Question: I am trying to use datetimepicker from: <URL>
functionality is working it seems, but it looks awful - see the pic. can anyone help me find out why it is so?
browser is firefox.
header has...
'''
<link rel="stylesheet" type="text/css" href="/css/mainmenu.css" />
<link rel="stylesheet" type="text/css" media="screen" href="/css/smoothness/jquery-ui-1.8.21.custom.css" />
<link rel="stylesheet" type="text/css" media="screen" href="/css/dttimepicker.css" />
<script src="/jscript/jquery-1.7.2.min.js" type="text/javascript"></script>
<script src="/jscript/jquery-ui-1.8.21.custom.min.js" type="text/javascript"></script>
<script src="/jscript/jquery-ui-timepicker-addon.js" type="text/javascript"></script>
'''
and it looks like this:

and in noticed, when i remove the CSS of my mainmenu it displays properly!!! here is my mainmenu css file:
'''
<div class="bvmainmenu">
<ul>
<li><a href="/" id="Home">Home</a></li>
<li><a id="Reports">Reports</a>
<ul>
<li><a href="...">....</a></li>
<li><a href="...">....</a></li>
<li><a href="...">....</a></li>
</ul>
</li>
<li><a id="Managment">Managment</a>
<ul>
<li><a href=".....">.....</a></li>
<li><a>....</a></li>
</ul>
</li>
<li><a id="Admin">Admin</a>
<ul>
<li><a href="...">....</a></li>
<li><a href="....">....</a></li>
<li><a href="...">...</a></li>
<li><a href="...">...</a></li>
<li><a href="...">...</a></li>
<li><a href="/">item3</a></li>
</ul>
</li>
</ul>
</div>
'''
menu has its own class and here is its css:
'''
.bvmainmenu{ /*main bvmainmenu properties*/
border:none;
border:0px;
margin:0px;
padding:0px;
font-family:verdana,geneva,arial,helvetica,sans-serif;
font-size:14px;
font-weight:bold;
color:8e8e8e;
}
.bvmainmenu ul{ /*main bvmainmenu items bar*/
background:url(/images/bvmainmenu-bg.gif) top left repeat-x;
height:43px;
list-style:none;
margin:0;
padding:0;
}
.bvmainmenu li{
float:left; /*main bvmainmenu item positioning*/
padding:0px 8px 0px 8px;
}
.bvmainmenu li a,span{ /*main bvmainmenu items text properties etc*/
color:#666666;
display:block;
font-weight:bold;
line-height:43px;
padding:0px 25px;
text-align:center;
text-decoration:none;
}
.bvmainmenu li a:hover{
color:#000000;
text-decoration:none;
}
.bvmainmenu li ul{
background:#e0e0e0;
border-left:2px solid #000000;
border-right:2px solid #000000;
border-bottom:2px solid #000000;
display:none;
height:auto;
filter:alpha(opacity=95);
opacity:0.95;
position:absolute;
width:auto; /*225px; this will make all drop downs of same width*/
z-index:200;
}
.bvmainmenu li:hover ul{ /*shows drop down bvmainmenu box on hover*/
display:block;
}
.bvmainmenu li ul li { /*drop down bvmainmenu box*/
display:block;
float:none;
padding:0px;
width:auto; /*225px; this will make all drop downs of same width*/
}
.bvmainmenu li ul li a{
display:block;
font-size:12px;
font-style:normal;
padding:0px 5px 0px 5px; /*top rt bt lf def:0,10,0,15*/
text-align:left;
line-height:1.5; /*added for visual effect, you can use value normal*/
}
.bvmainmenu li ul li a:hover{ /*drop down bvmainmenu items*/
background:#949494;
color:#000000;
opacity:1.0;
filter:alpha(opacity=100);
}
.bvmainmenu p{
clear:left;
}
'''
can anyone tell what is messed up here? why is this widget looking so funny? Also font is too big! in the showroom (UI website) it looks so shiny!!
thx.
Rajeev
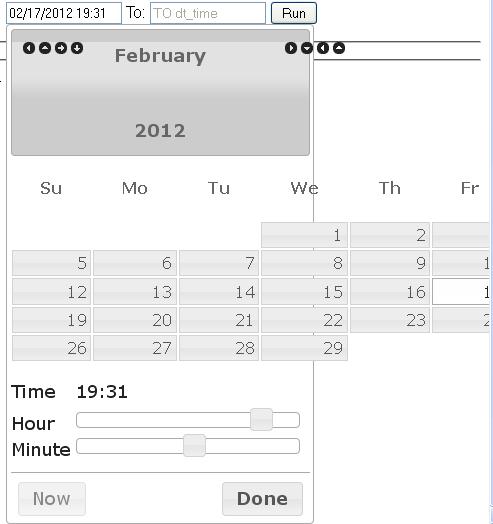
Answer: '''
.bvmainmenu li a,span
'''
that span is not encapsulated ion the menu class
(revision)
if you want to encapsulate the span it cam be either:
'''
.bvmainmenu li a,.bvmainmenu span
'''
or
'''
.bvmainmenu li a span
'''
depending of what you want to achieve, the last will match only all span's that are inside .bvmainmenu li a, without affecting "a", the previous wil affect anchors (li a) as well as all spans that are inside .bvmainmenu